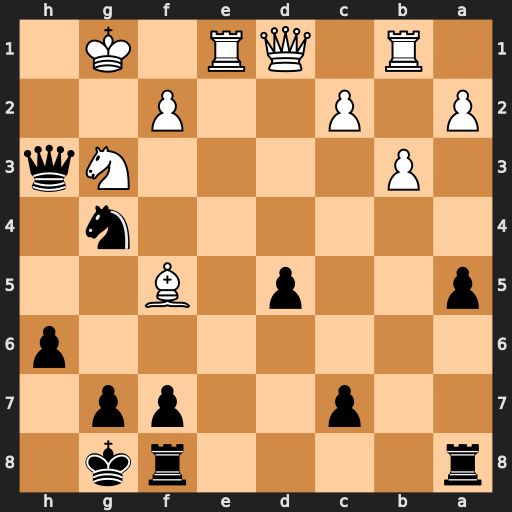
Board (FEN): r4rk1/2p2pp1/7p/p2p1B2/6n1/1P4Nq/P1P2P2/1R1QR1K1
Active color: b
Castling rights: -
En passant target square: -
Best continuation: Qh2+ Kf1 Qxf2#